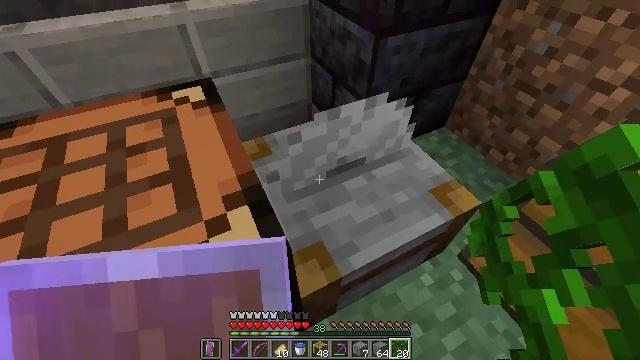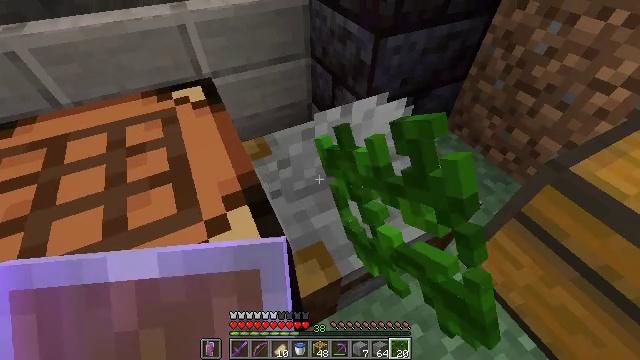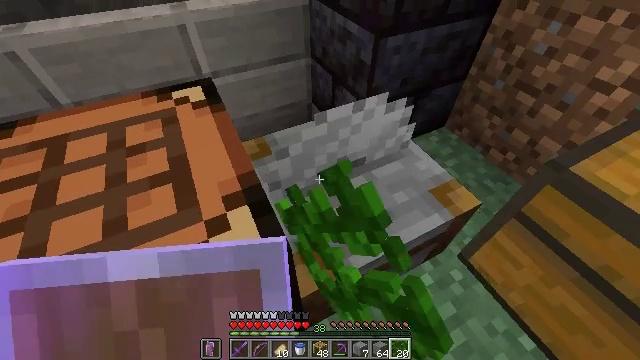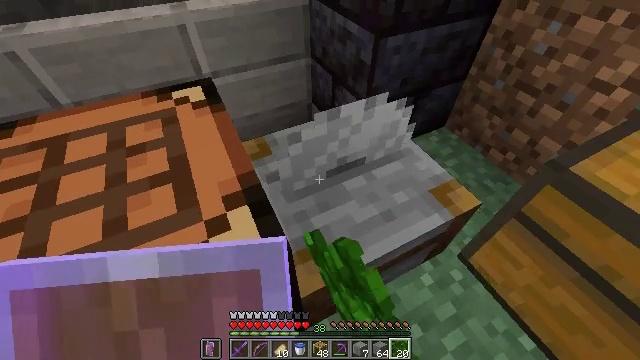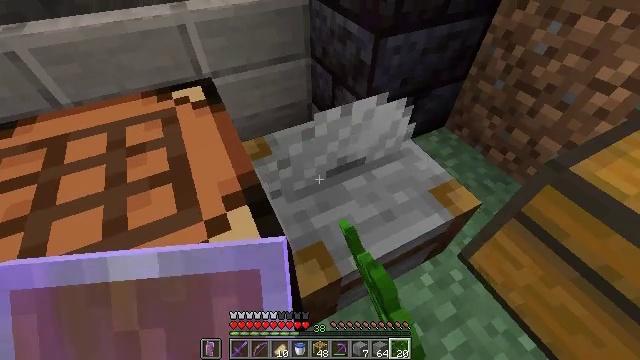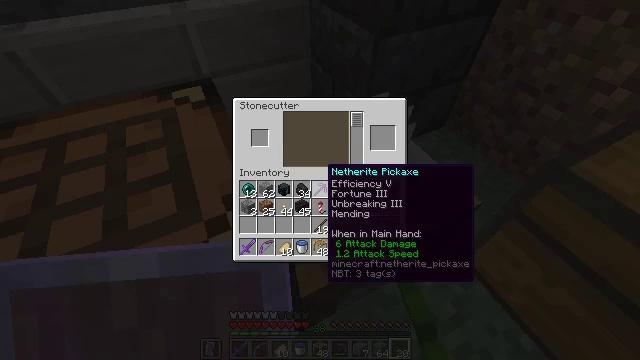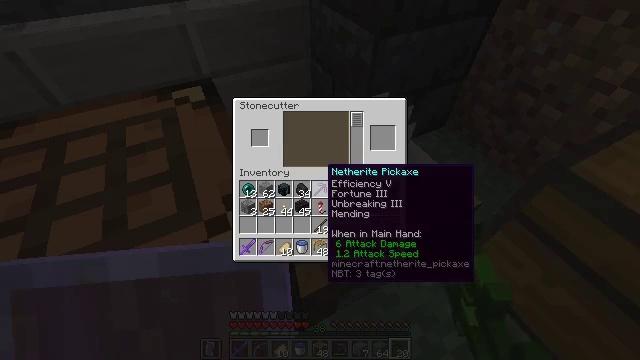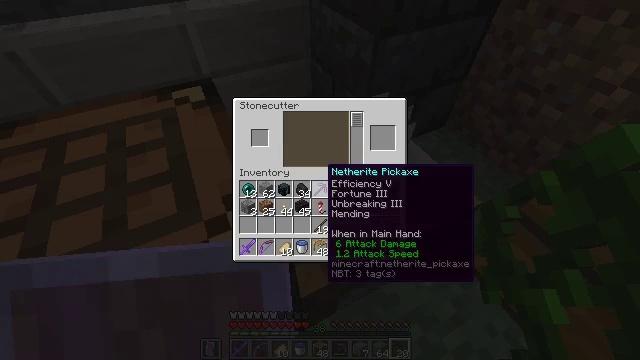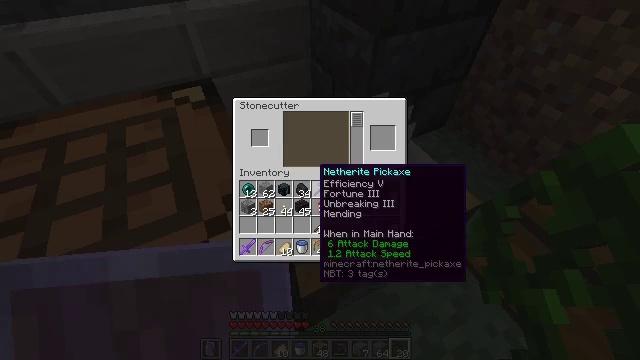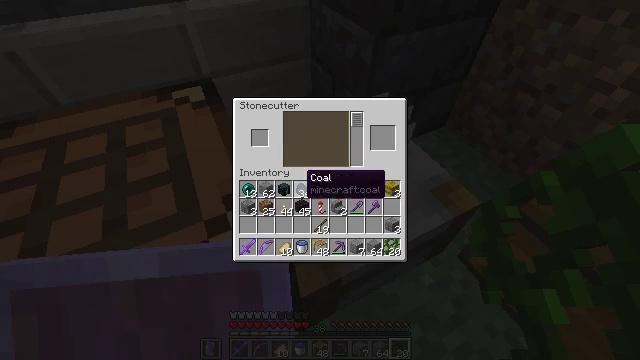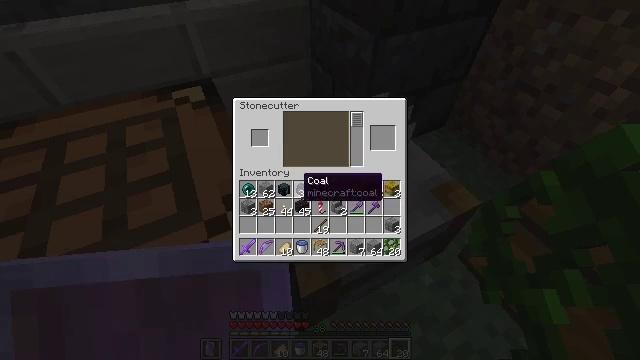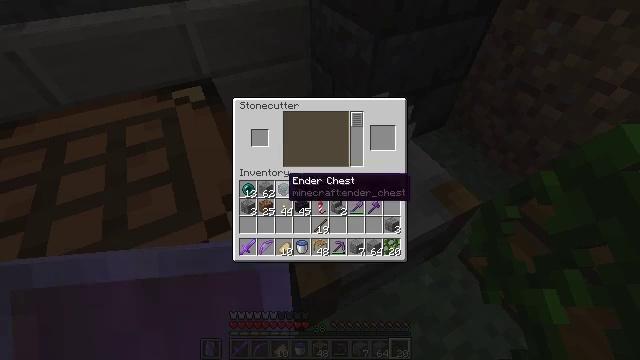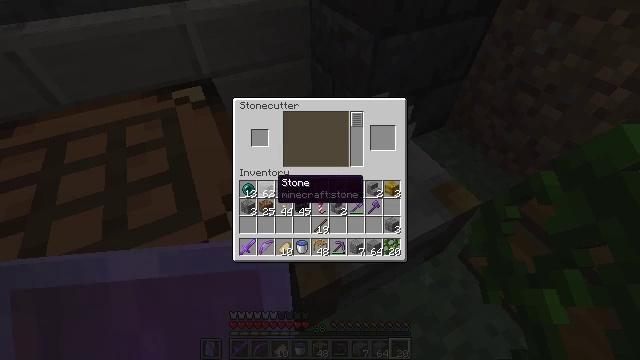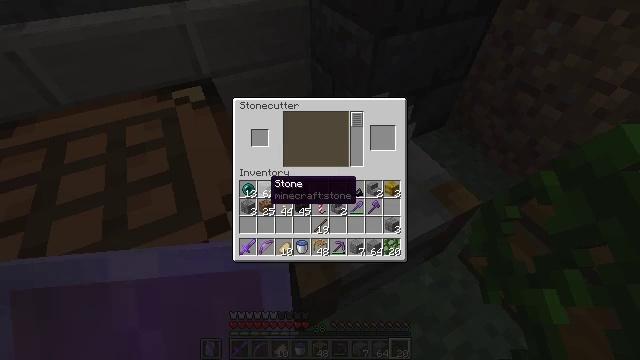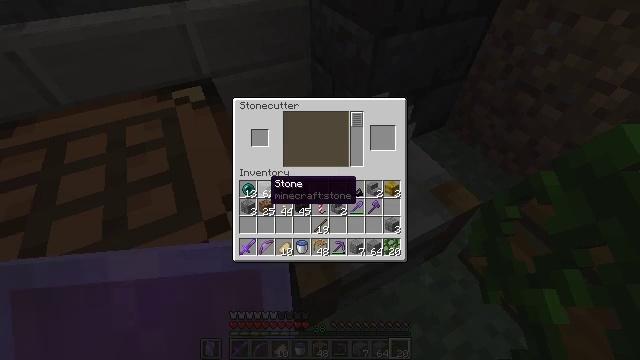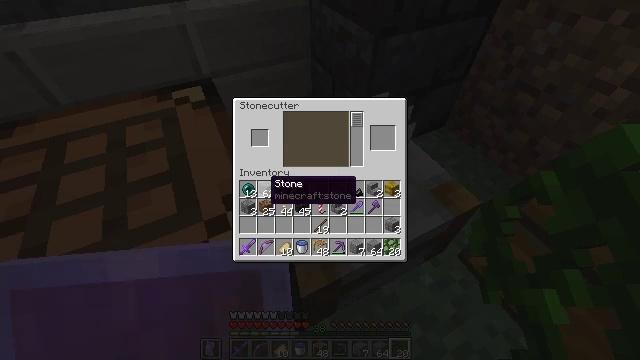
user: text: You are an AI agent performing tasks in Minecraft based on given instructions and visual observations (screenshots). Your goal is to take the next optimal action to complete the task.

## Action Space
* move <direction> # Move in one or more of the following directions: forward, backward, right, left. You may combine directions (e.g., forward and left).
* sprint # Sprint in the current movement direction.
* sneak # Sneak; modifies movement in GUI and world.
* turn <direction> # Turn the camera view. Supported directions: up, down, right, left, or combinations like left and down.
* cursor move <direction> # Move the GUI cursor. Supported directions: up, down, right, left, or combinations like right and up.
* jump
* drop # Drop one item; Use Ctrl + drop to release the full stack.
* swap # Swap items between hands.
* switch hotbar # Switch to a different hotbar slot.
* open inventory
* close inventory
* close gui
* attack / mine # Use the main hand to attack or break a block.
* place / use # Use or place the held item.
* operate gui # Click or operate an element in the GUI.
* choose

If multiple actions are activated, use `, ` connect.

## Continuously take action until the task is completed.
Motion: motion action
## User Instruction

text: Use the crafting table to craft stone brick stairs.
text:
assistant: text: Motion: use / place
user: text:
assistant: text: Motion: use / place
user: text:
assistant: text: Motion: no_op
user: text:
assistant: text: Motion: no_op
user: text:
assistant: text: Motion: no_op
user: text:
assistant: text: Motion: no_op
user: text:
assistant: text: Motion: no_op
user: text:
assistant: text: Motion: turn left
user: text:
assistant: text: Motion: turn left
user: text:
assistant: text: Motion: no_op
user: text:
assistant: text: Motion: turn left
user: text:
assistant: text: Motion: turn left
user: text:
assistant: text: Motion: sneak, turn left
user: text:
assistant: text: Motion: sneak
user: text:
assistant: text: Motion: sneak
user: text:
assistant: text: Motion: sneak
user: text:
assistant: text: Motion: sneak
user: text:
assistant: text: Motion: sneak
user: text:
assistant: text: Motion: sneak
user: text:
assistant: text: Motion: sneak, attack / mine
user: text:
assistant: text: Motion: sneak, attack / mine
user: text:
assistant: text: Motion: sneak, attack / mine
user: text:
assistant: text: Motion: sneak
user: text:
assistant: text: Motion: sneak
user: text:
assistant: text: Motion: sneak
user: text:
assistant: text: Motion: sneak
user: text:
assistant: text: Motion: no_op
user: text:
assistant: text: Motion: turn right and up
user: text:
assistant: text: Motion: turn right and up
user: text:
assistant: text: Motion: turn right and up